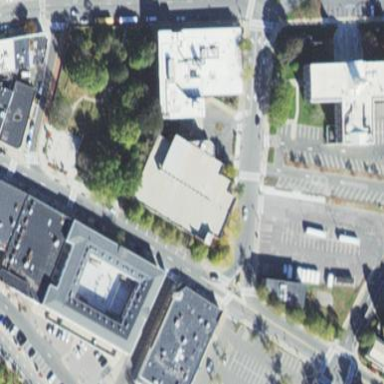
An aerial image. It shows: Parking building.